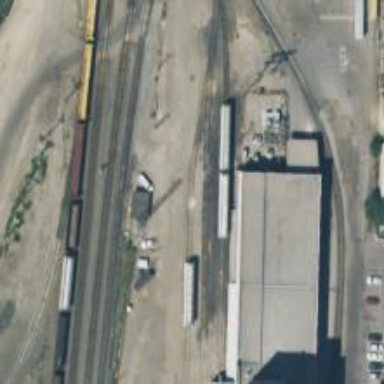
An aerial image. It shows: Railway spur service.